Question: Android Studio (Beta) 0.8.6 gets stuck when I try to build/run the project, as well as clean it. It stays responsive, but the Gradle: Executing Tasks message doesn't disappear (longer than 20 minutes is when I give up) and the app never runs.
This is what I attempted:
- Invalidate caches/restart- Force quit and restart- Remove it from Applications (on Mac) and re-download it from the official website.

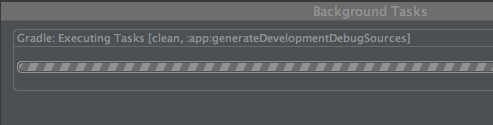
Answer: Fixed it by going to 'Android Studio' -> 'Preferences' -> 'Gradle' -> and ticking 'Offline work'. Still have no idea what was wrong, but at least now it compiles.
Edit:
In new Android Studio Versions the path is 'File' -> 'Other Settings' -> 'Default Settings' -> 'Build-Excecution-Deployment' -> 'Gradle'